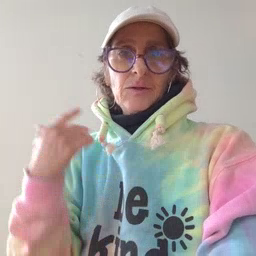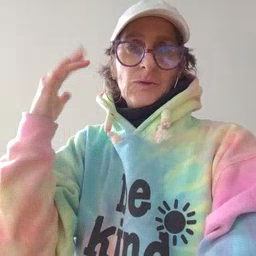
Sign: snow